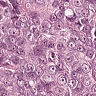
Metastatic tissue present: yes